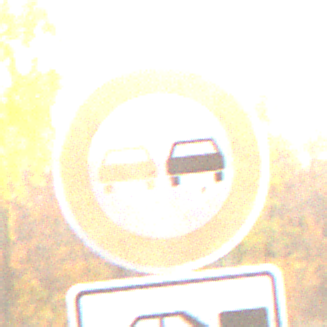
Verkehrszeichen: Ueberholverbot
Zusatzzeichen unten: HinweisDurchSinnbild15
Umgebung: Roofed, Suburban
Tageszeit: SunriseSunset
Wetter: Clear
Licht: Natural
Jahreszeit: NotSpecified
Kontrast: MediumContrast